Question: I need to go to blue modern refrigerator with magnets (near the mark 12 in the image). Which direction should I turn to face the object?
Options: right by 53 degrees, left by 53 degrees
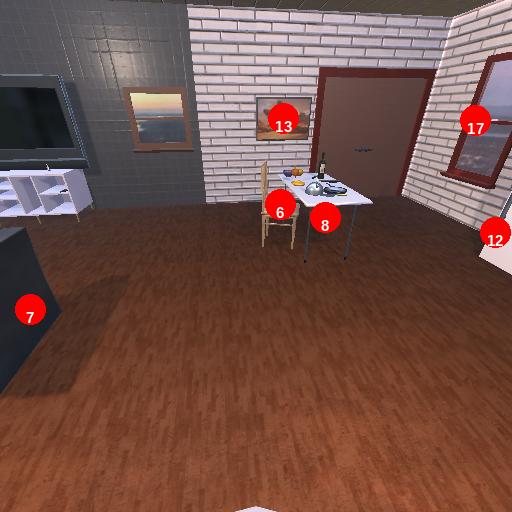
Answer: right by 53 degrees